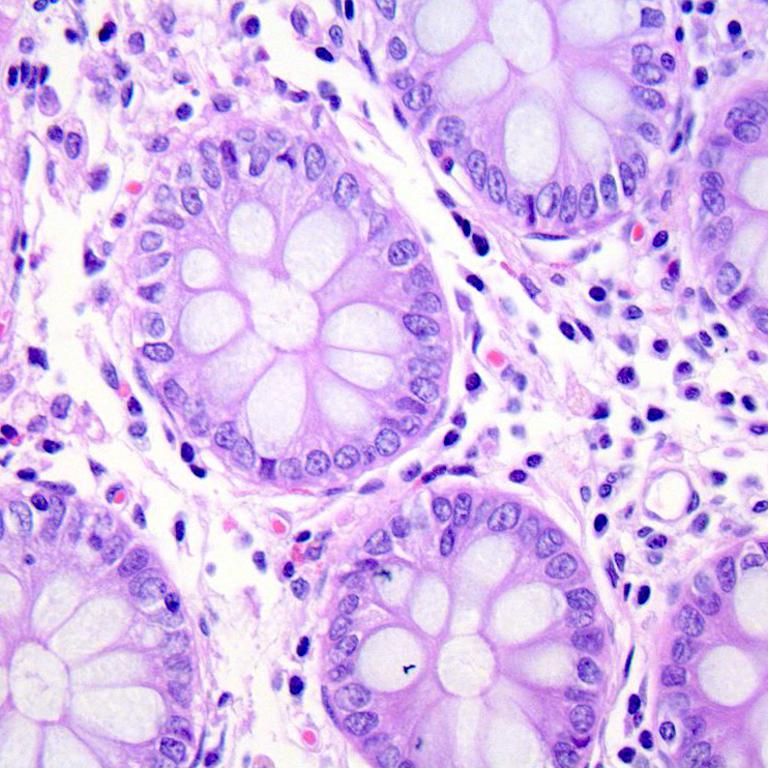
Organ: colon
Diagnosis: benign